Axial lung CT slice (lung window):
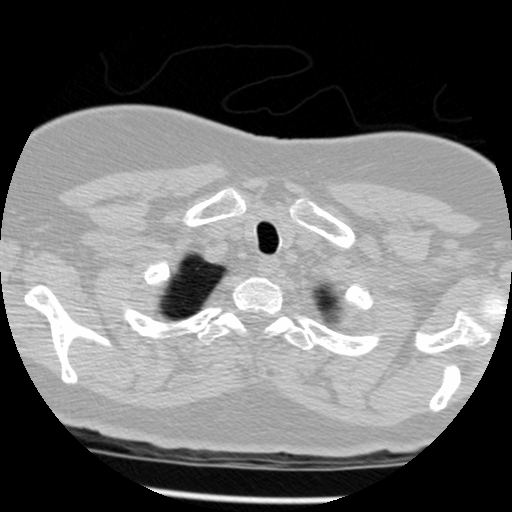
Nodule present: no